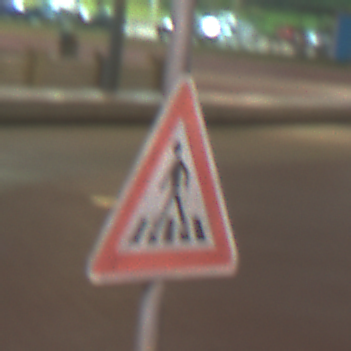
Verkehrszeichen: FussgaengerueberwegRechts
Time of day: Night
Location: Outdoor (Urban)
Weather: PartlyCloudy
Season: NotSpecified
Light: Artificial